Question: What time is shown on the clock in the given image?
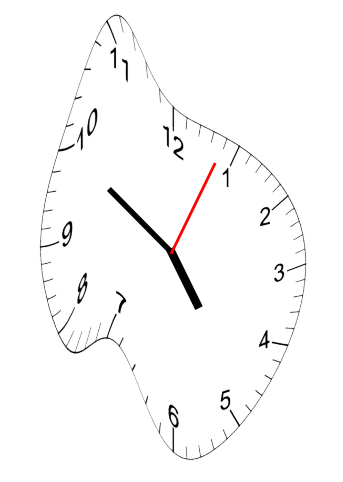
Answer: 04:50:04